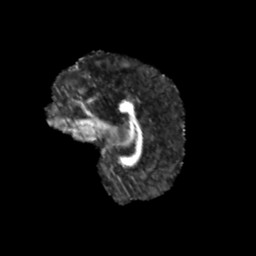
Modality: FA
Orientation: sagittal
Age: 13
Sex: female
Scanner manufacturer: siemens
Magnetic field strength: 3 T
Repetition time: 3.8 s
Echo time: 0.07 s